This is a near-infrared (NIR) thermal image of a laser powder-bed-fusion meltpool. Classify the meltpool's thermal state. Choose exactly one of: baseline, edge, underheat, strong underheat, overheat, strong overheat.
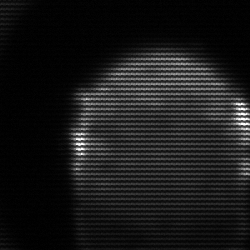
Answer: edge